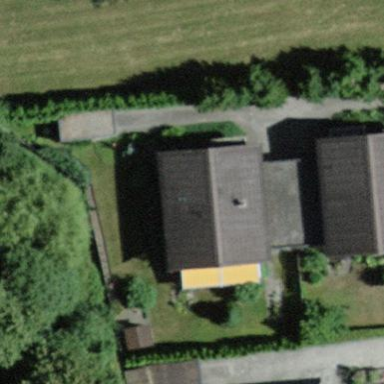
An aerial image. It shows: Residential building.